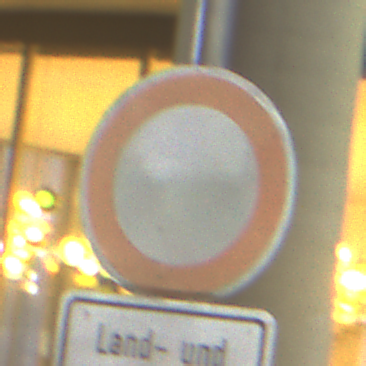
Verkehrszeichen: VerbotFahrzeugeAllerArt
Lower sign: BesondereFahrzeugeUndTransportgueter8
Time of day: Night
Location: Outdoor (Urban)
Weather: PartlyCloudy
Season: NotSpecified
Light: Artificial